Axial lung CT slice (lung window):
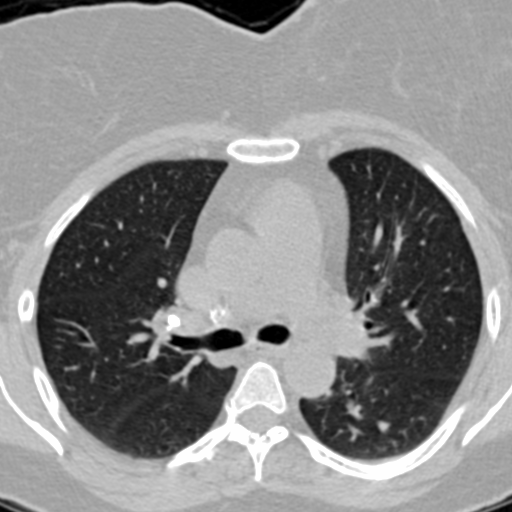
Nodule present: no